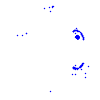
Particle: kaon